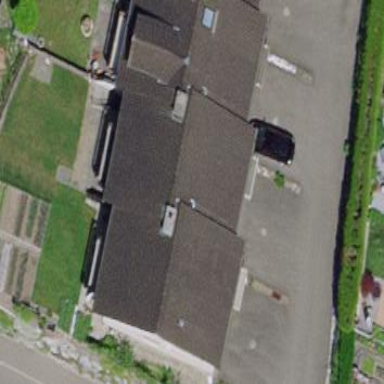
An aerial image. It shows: Terrace building.